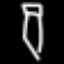
Label: pencil